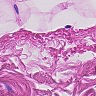
Metastatic tissue present: no